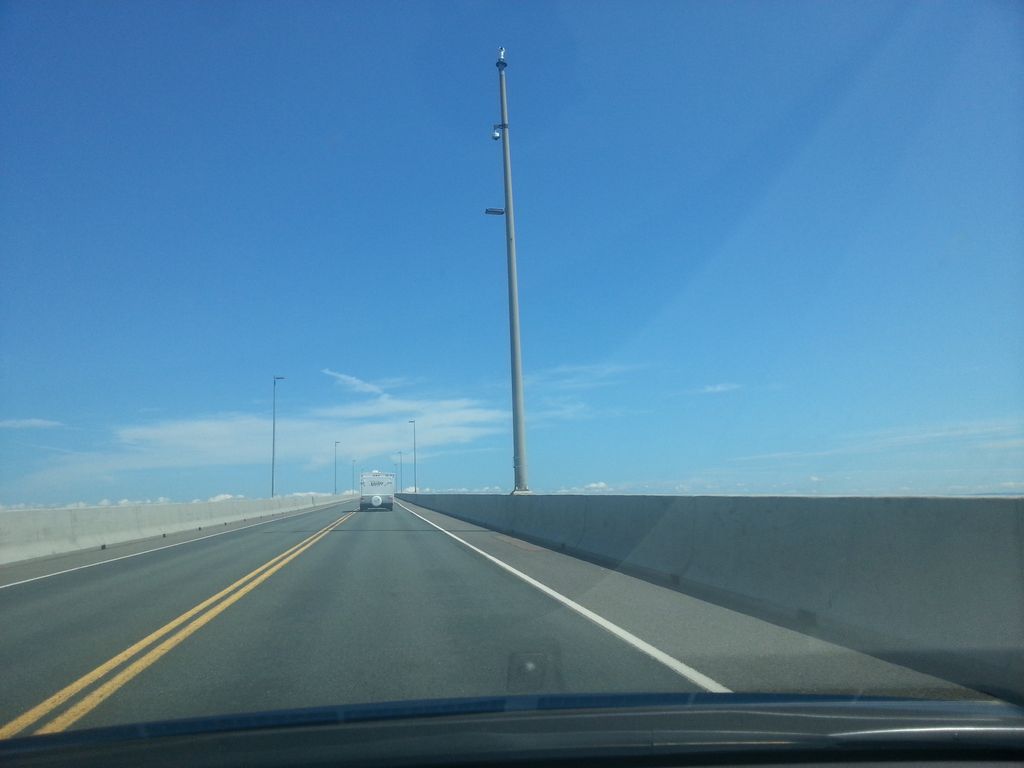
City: charlottetown